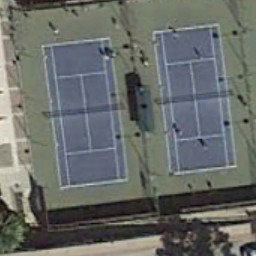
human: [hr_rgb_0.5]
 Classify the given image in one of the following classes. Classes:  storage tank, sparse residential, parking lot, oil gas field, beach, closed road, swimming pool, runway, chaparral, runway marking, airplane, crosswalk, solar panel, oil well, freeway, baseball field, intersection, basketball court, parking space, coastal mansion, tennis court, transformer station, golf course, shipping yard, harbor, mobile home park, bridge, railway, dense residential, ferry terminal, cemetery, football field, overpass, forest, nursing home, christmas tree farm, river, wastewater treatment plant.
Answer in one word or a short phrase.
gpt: tennis court